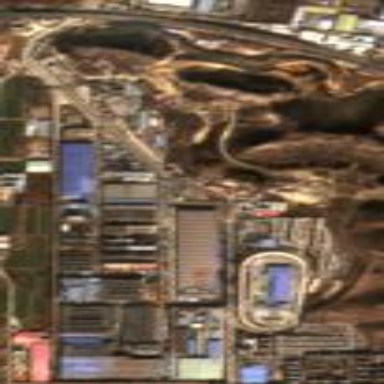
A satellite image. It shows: Industrial area.